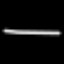
Label: line